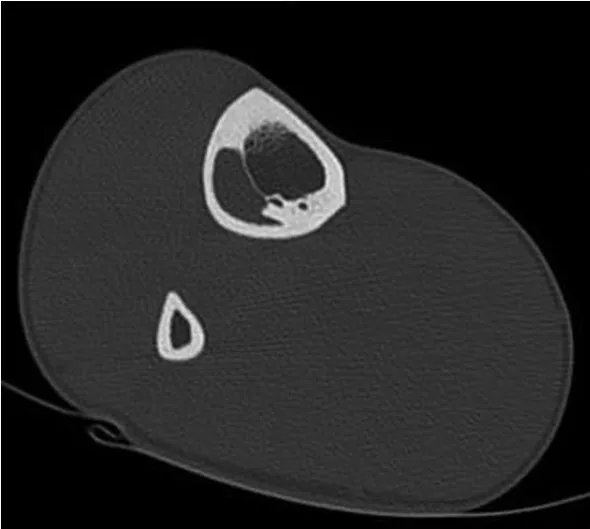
Axial CT image demonstrating an osteolytic lesion in the lateral tibial cortex which did not involve the medullary cavity. CT, computed tomography.
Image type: radiology (ct)